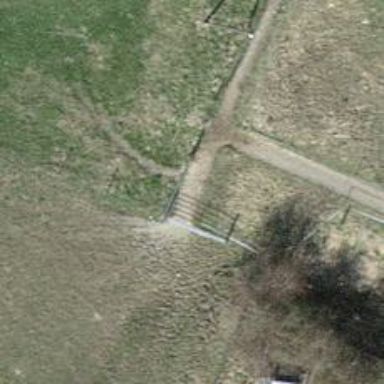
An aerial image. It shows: Gate.